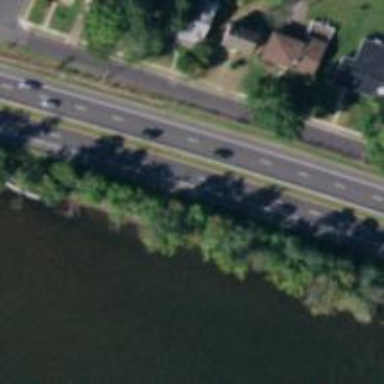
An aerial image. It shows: Urban freeway/expressway classified as trunk highway.